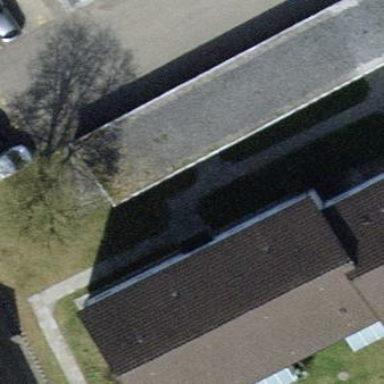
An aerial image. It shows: Garage building.